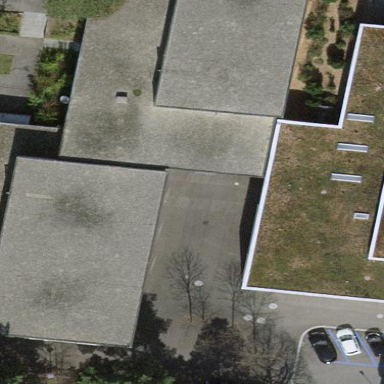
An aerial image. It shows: School building.